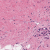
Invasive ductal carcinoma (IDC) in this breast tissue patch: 0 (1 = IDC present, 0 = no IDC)